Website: bh-photo
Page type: payment
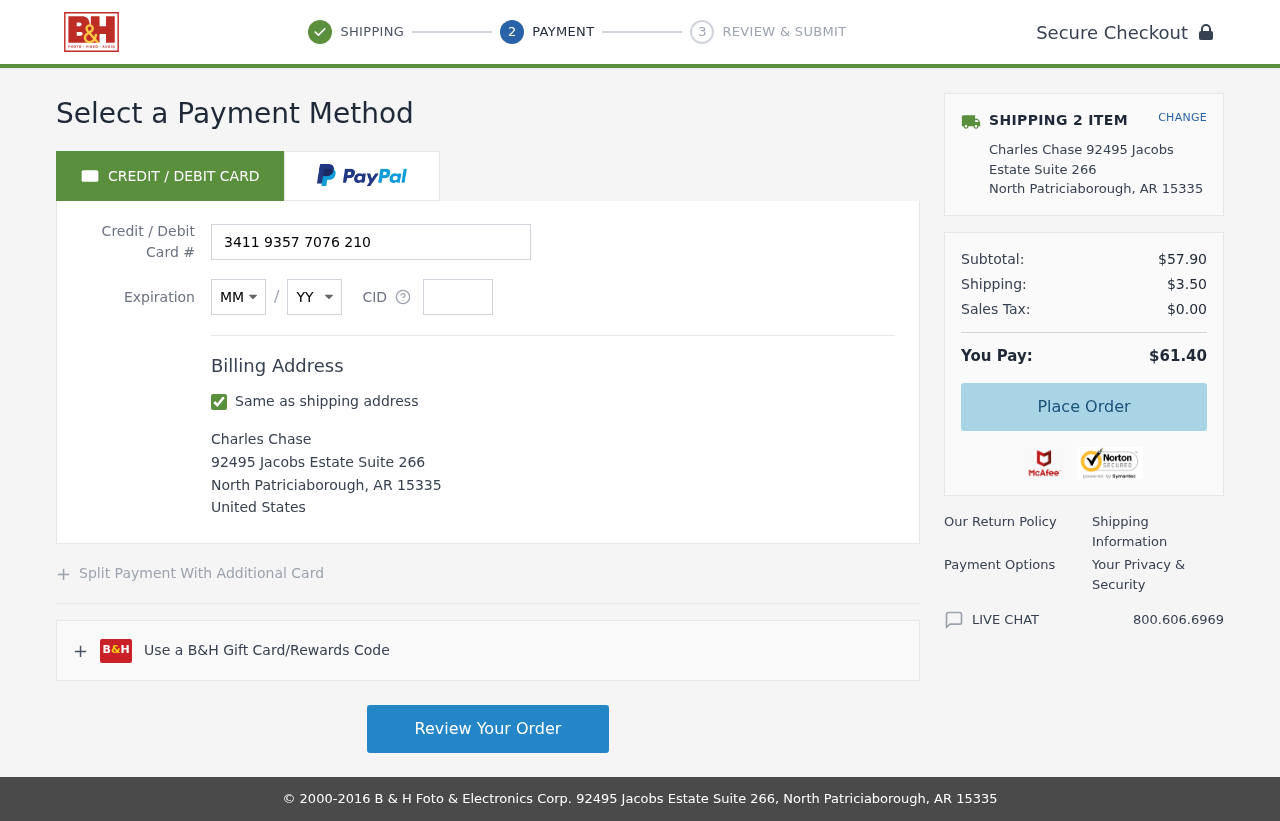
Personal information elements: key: PII_CARD_CVV
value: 5463
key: PII_CARD_EXPIRY_MONTH
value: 05
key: PII_CARD_EXPIRY_YEAR
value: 30
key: PII_CARD_NUMBER
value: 3411 9357 7076 210
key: PII_CITY
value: North Patriciaborough
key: PII_COUNTRY
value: United States
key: PII_FULLNAME
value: Charles Chase
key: PII_POSTCODE
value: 15335
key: PII_STATE_ABBR
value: AR
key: PII_STREET
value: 92495 Jacobs Estate Suite 266
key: PII_FULLNAME2
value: Charles Chase
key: PII_STREET2
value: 92495 Jacobs Estate Suite 266
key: PII_CITY2
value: North Patriciaborough
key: PII_STATE_ABBR2
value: AR
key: PII_POSTCODE2
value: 15335
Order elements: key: ORDER_NUM_ITEMS
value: SHIPPING 2 ITEM
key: ORDER_SUBTOTAL
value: $57.90
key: ORDER_SHIPPING_COST
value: $3.50
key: ORDER_TAX
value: $0.00
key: ORDER_TOTAL
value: $61.40